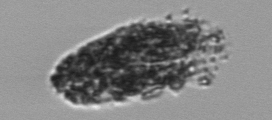
Label: fecal_pellet